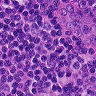
Metastatic tissue present: no